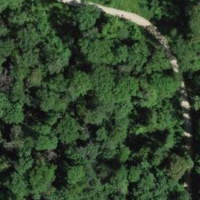
EUNIS habitat code: 44
Species observed at this site:
Euonymus europaeus
Garrulus glandarius
Pyrrhula pyrrhula